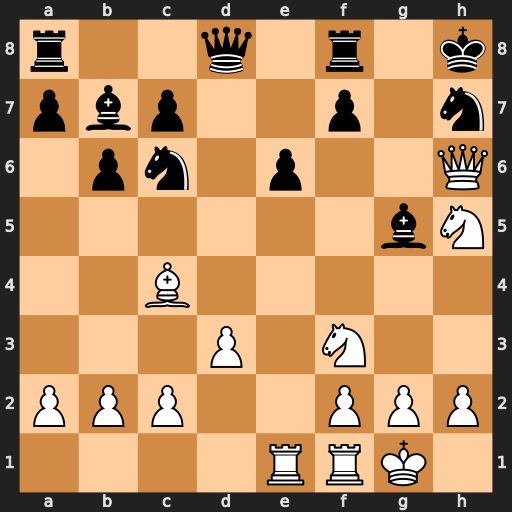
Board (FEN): r2q1r1k/pbp2p1n/1pn1p2Q/6bN/2B5/3P1N2/PPP2PPP/4RRK1
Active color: w
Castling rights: -
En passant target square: -
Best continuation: Qg7#